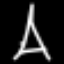
Label: The Eiffel Tower